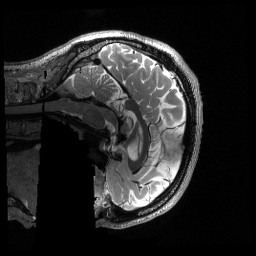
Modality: T2w
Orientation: sagittal
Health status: healthy
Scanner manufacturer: siemens
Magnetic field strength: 3 T
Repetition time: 3.2 s
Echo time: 0.563 s